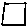
Label: square